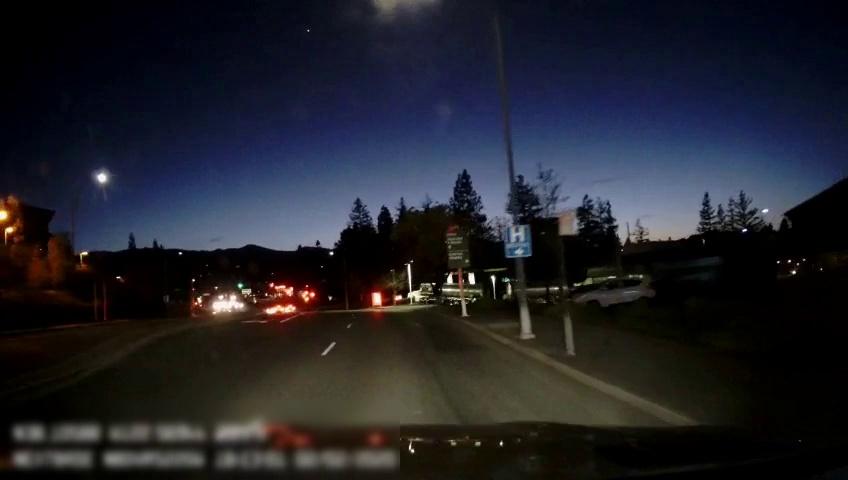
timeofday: Night
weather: Other
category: Drivable Space
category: Drivable Space
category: Vehicles | SUV
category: Vehicles | Truck
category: Vehicles | SUV
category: Lanes | Current Lane
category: Lanes | Alternate Lane
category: Traffic | Signs